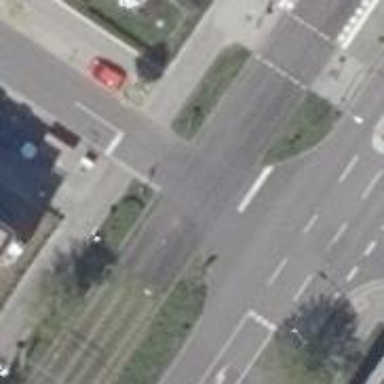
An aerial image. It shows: Tram level crossing equipped with traffic signals.